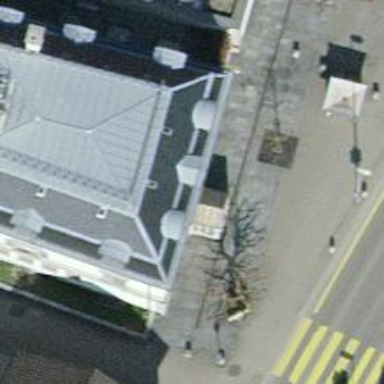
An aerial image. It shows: Post office.